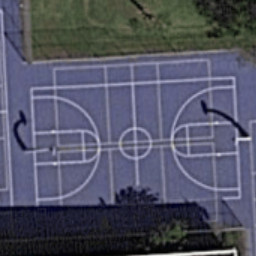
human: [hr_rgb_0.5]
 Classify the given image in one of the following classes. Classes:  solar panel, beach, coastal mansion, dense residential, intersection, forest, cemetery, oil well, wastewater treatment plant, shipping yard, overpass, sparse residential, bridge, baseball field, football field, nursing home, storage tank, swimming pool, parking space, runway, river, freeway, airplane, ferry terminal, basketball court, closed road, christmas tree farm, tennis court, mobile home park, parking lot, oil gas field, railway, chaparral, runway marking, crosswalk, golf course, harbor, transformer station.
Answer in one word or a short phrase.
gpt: basketball court